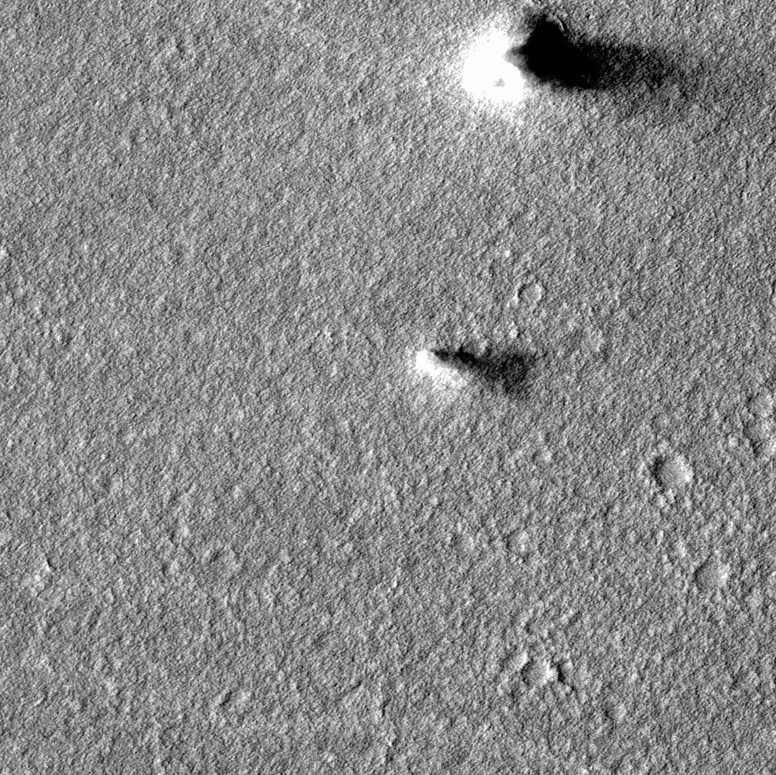
Label: dustdevil, dustdevil